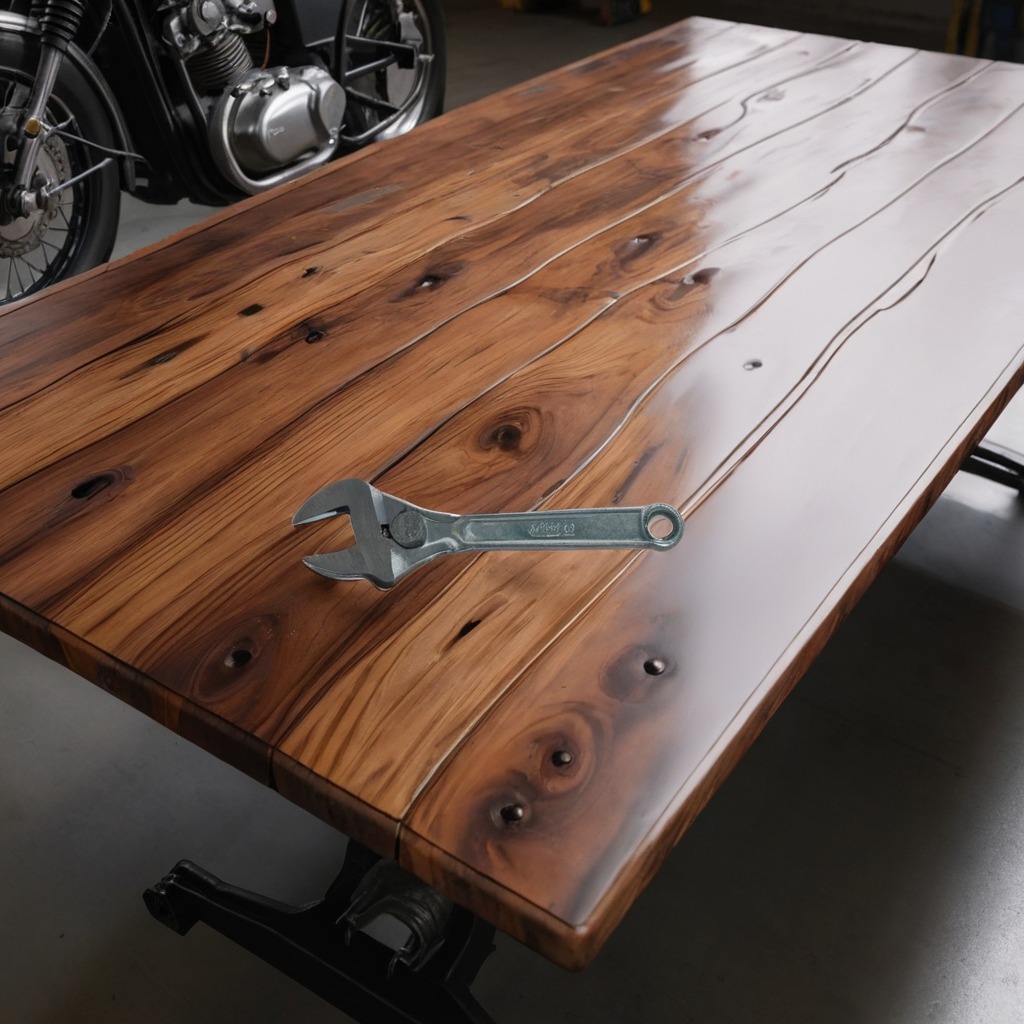
A wrench lies on an oil-spilled wooden table in a vintage motorcycle garage.